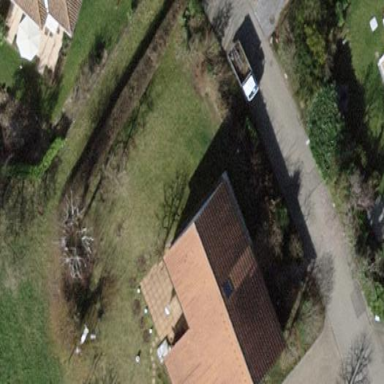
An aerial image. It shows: Simple house.